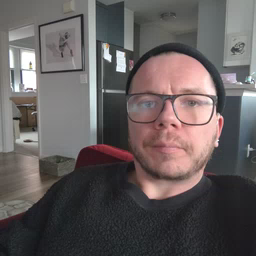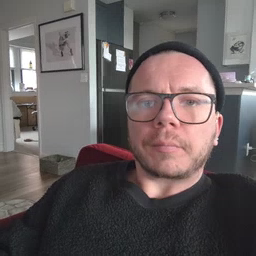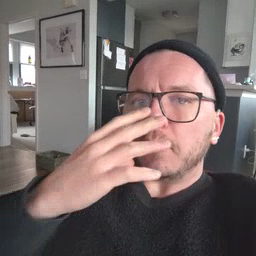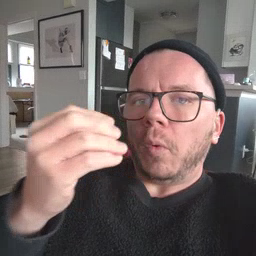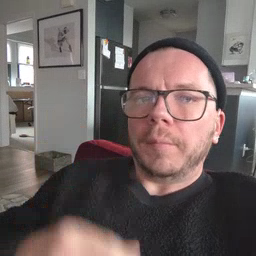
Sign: wolf